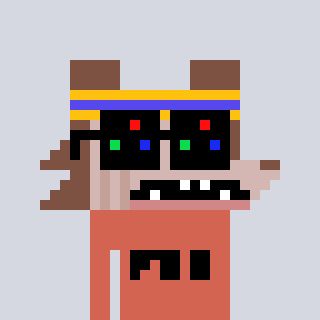
a pixel art character with square black sunglasses, a werewolf-shaped head and a peachy-colored body on a cool background